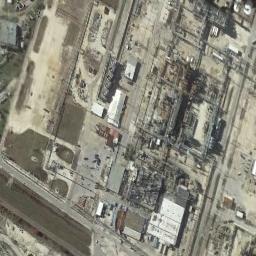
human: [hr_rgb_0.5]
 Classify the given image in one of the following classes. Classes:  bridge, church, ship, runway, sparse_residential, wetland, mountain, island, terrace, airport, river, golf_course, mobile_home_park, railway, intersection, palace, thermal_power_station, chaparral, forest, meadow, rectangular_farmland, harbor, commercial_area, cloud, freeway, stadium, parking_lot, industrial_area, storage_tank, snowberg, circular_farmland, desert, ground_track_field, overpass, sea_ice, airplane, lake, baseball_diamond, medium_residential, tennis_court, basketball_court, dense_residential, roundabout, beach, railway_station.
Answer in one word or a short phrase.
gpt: industrial_area